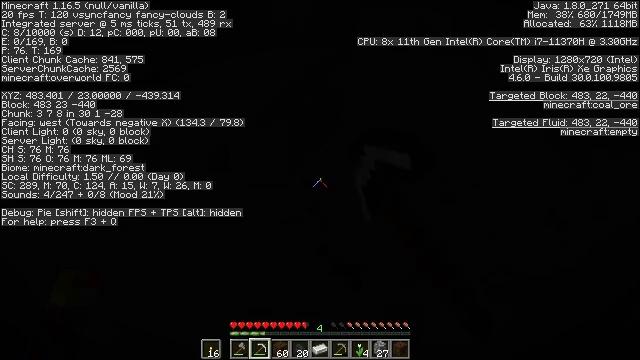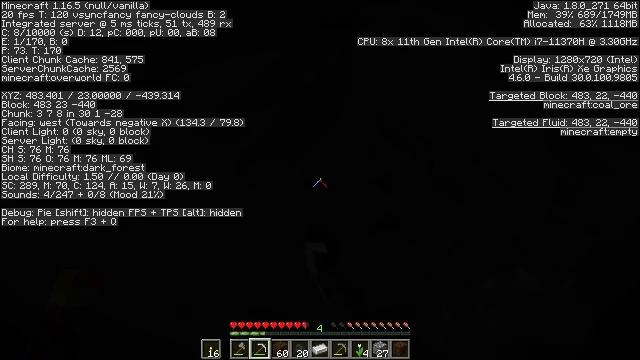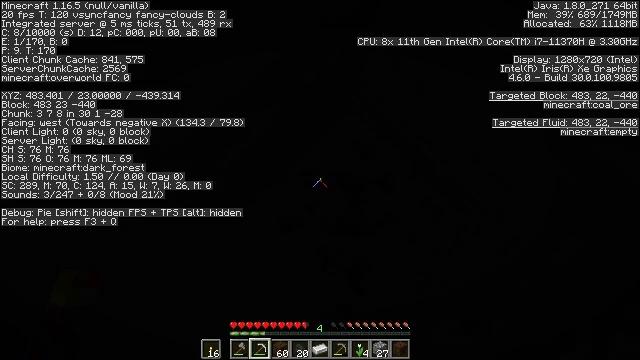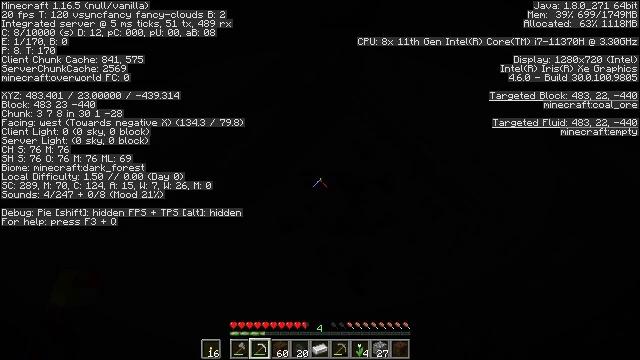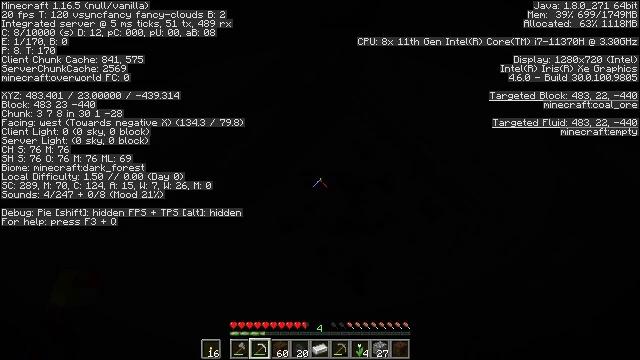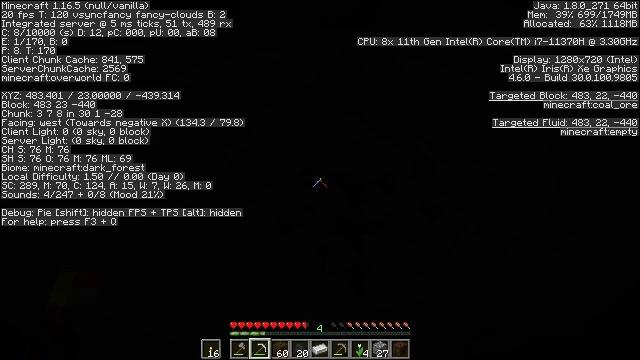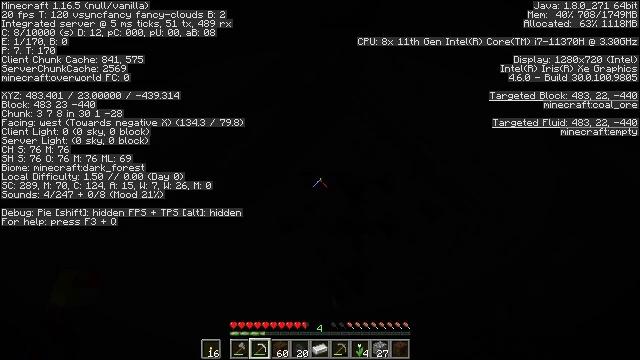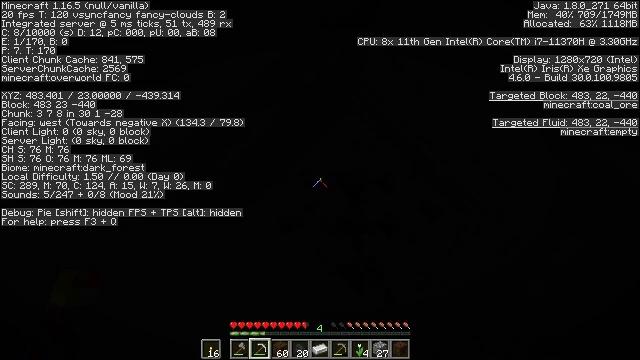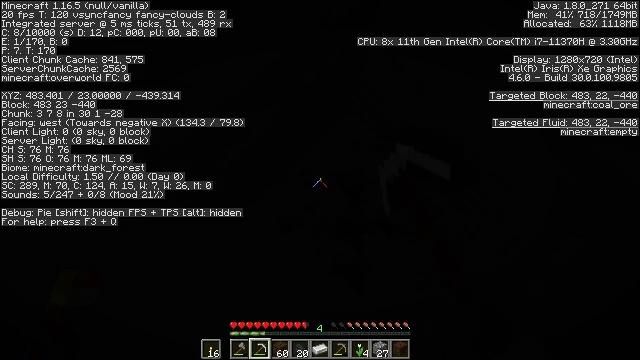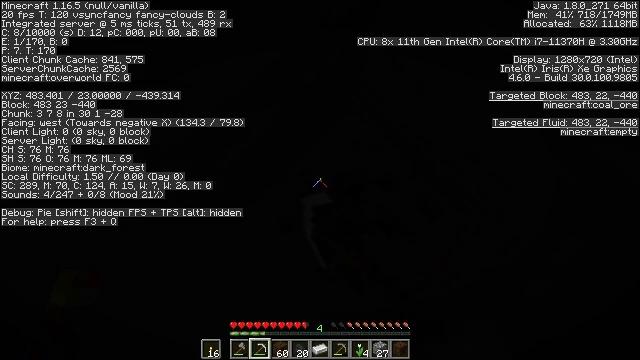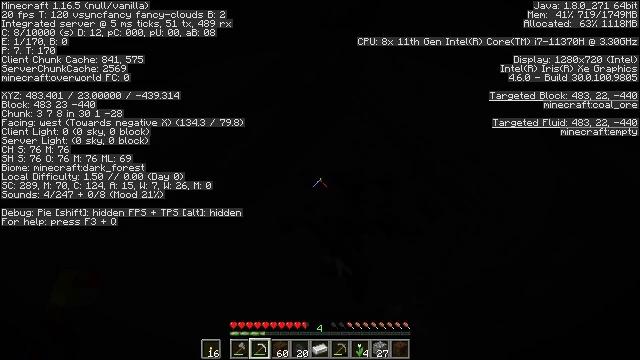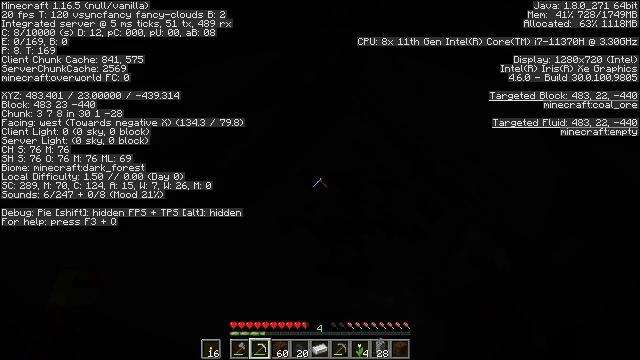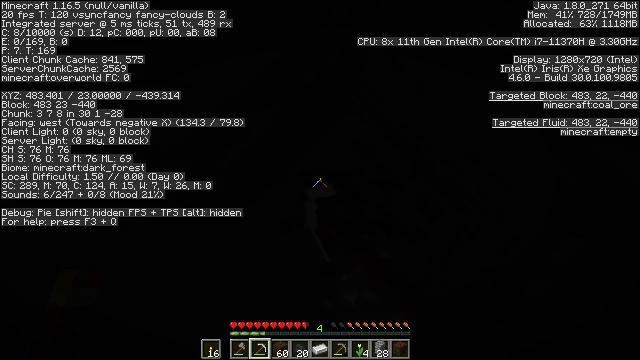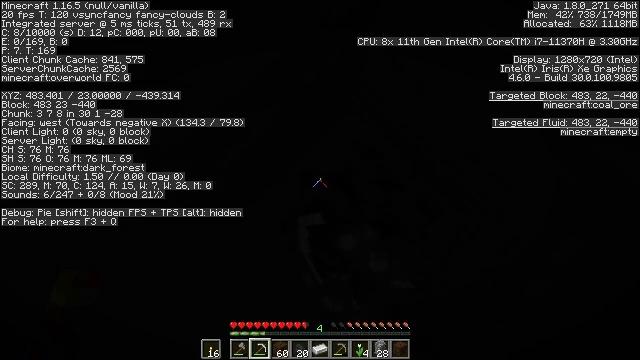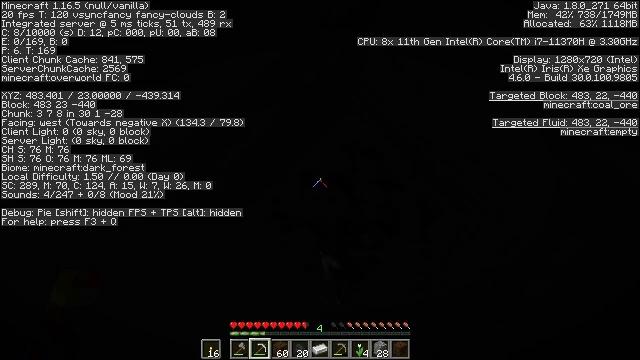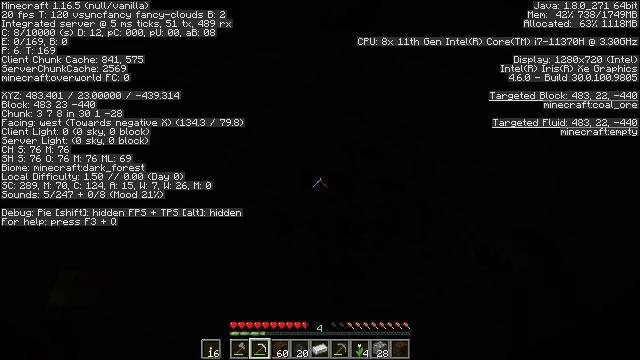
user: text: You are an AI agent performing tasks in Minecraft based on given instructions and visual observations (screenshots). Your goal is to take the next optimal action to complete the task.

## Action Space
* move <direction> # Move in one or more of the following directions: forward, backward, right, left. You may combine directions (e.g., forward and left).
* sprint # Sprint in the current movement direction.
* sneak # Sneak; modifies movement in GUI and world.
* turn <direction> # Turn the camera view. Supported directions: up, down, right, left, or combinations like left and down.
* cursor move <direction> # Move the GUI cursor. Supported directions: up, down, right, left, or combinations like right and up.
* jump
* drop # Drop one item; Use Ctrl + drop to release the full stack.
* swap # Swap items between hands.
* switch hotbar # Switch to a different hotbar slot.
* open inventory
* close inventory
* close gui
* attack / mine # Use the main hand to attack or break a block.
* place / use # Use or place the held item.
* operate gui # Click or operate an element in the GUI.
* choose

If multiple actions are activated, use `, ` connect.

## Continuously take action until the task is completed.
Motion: motion action
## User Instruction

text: Find and mine the coal ore.
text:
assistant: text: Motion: attack / mine
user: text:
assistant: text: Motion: attack / mine
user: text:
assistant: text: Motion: attack / mine
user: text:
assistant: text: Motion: attack / mine
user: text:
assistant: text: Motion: attack / mine
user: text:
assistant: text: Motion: attack / mine
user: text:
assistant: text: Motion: attack / mine
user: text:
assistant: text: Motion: attack / mine
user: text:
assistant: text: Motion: attack / mine
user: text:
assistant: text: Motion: attack / mine
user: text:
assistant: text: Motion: attack / mine
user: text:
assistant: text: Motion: attack / mine
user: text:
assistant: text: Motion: attack / mine
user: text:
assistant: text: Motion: attack / mine
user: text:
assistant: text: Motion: attack / mine
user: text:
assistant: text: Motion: attack / mine
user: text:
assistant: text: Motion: attack / mine
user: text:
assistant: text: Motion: attack / mine
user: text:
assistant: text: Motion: attack / mine
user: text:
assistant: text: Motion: attack / mine
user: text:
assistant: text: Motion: attack / mine
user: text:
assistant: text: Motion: attack / mine